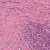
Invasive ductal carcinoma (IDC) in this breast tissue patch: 1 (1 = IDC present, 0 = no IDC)